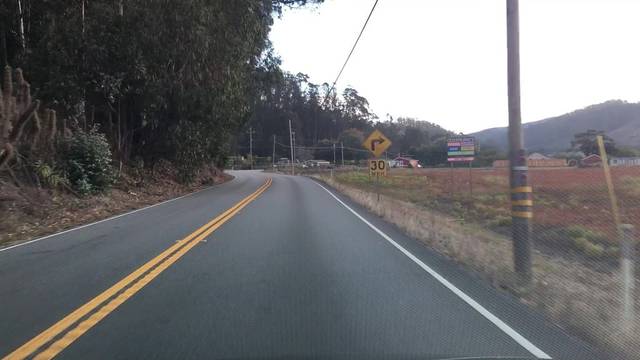
Region: United States
Coordinates: 37.477, -122.416